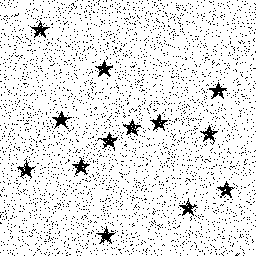
Squares: 0
Triangles: 0
Stars: 13
Total shapes: 13